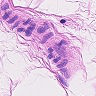
Metastatic tissue present: no